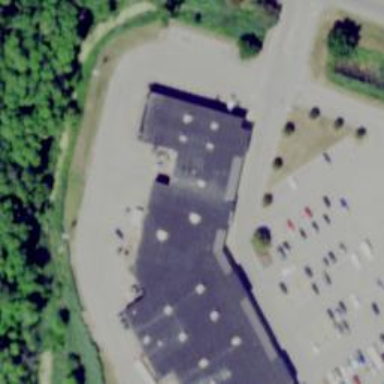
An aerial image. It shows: Post office.